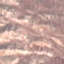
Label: HerbaceousVegetation